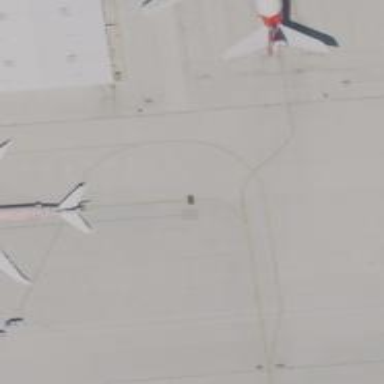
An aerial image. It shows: Image of taxiway at airport.